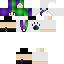
A female human skin with dark skin, wearing brown long hair dressed in a blue hoodie and black pants, featuring a closed mouth.